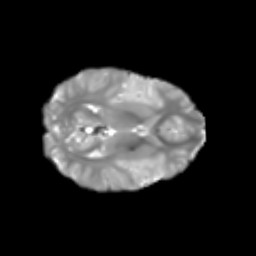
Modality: T2w
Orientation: axial
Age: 7
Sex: female
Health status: healthy